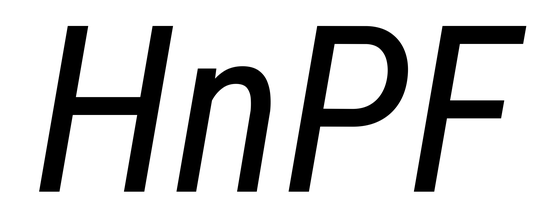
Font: Roboto-Italic_Condensed_Italic